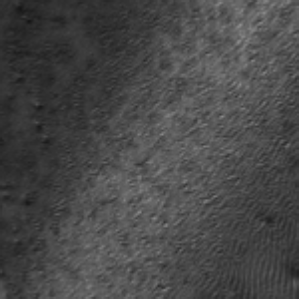
Label: frost